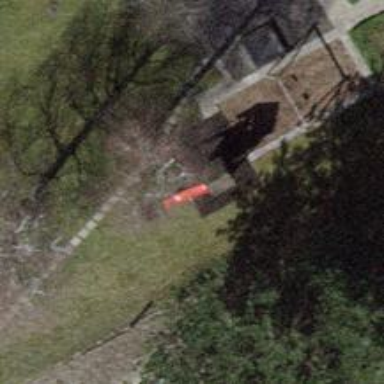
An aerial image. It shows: Playground with slide.